Field crop: maize
Growth stage: 2
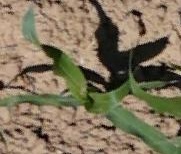
Species: maize